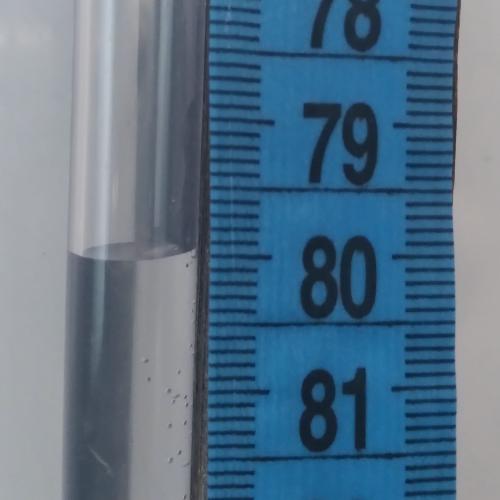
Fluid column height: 80.0 cm